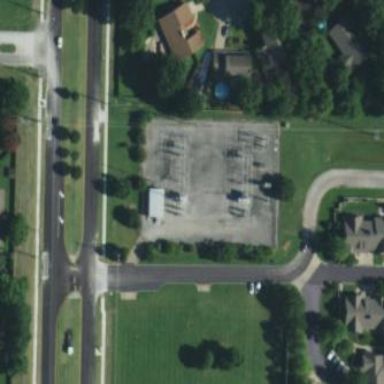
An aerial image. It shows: Distribution-level power substation.